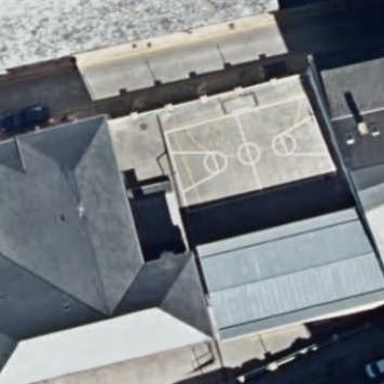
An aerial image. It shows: Basketball court located in leisure land pitch.